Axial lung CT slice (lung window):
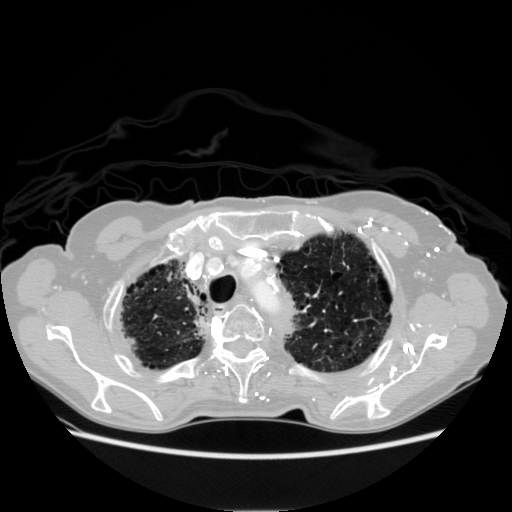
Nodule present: no